Platform: macOS
Application: Chrome
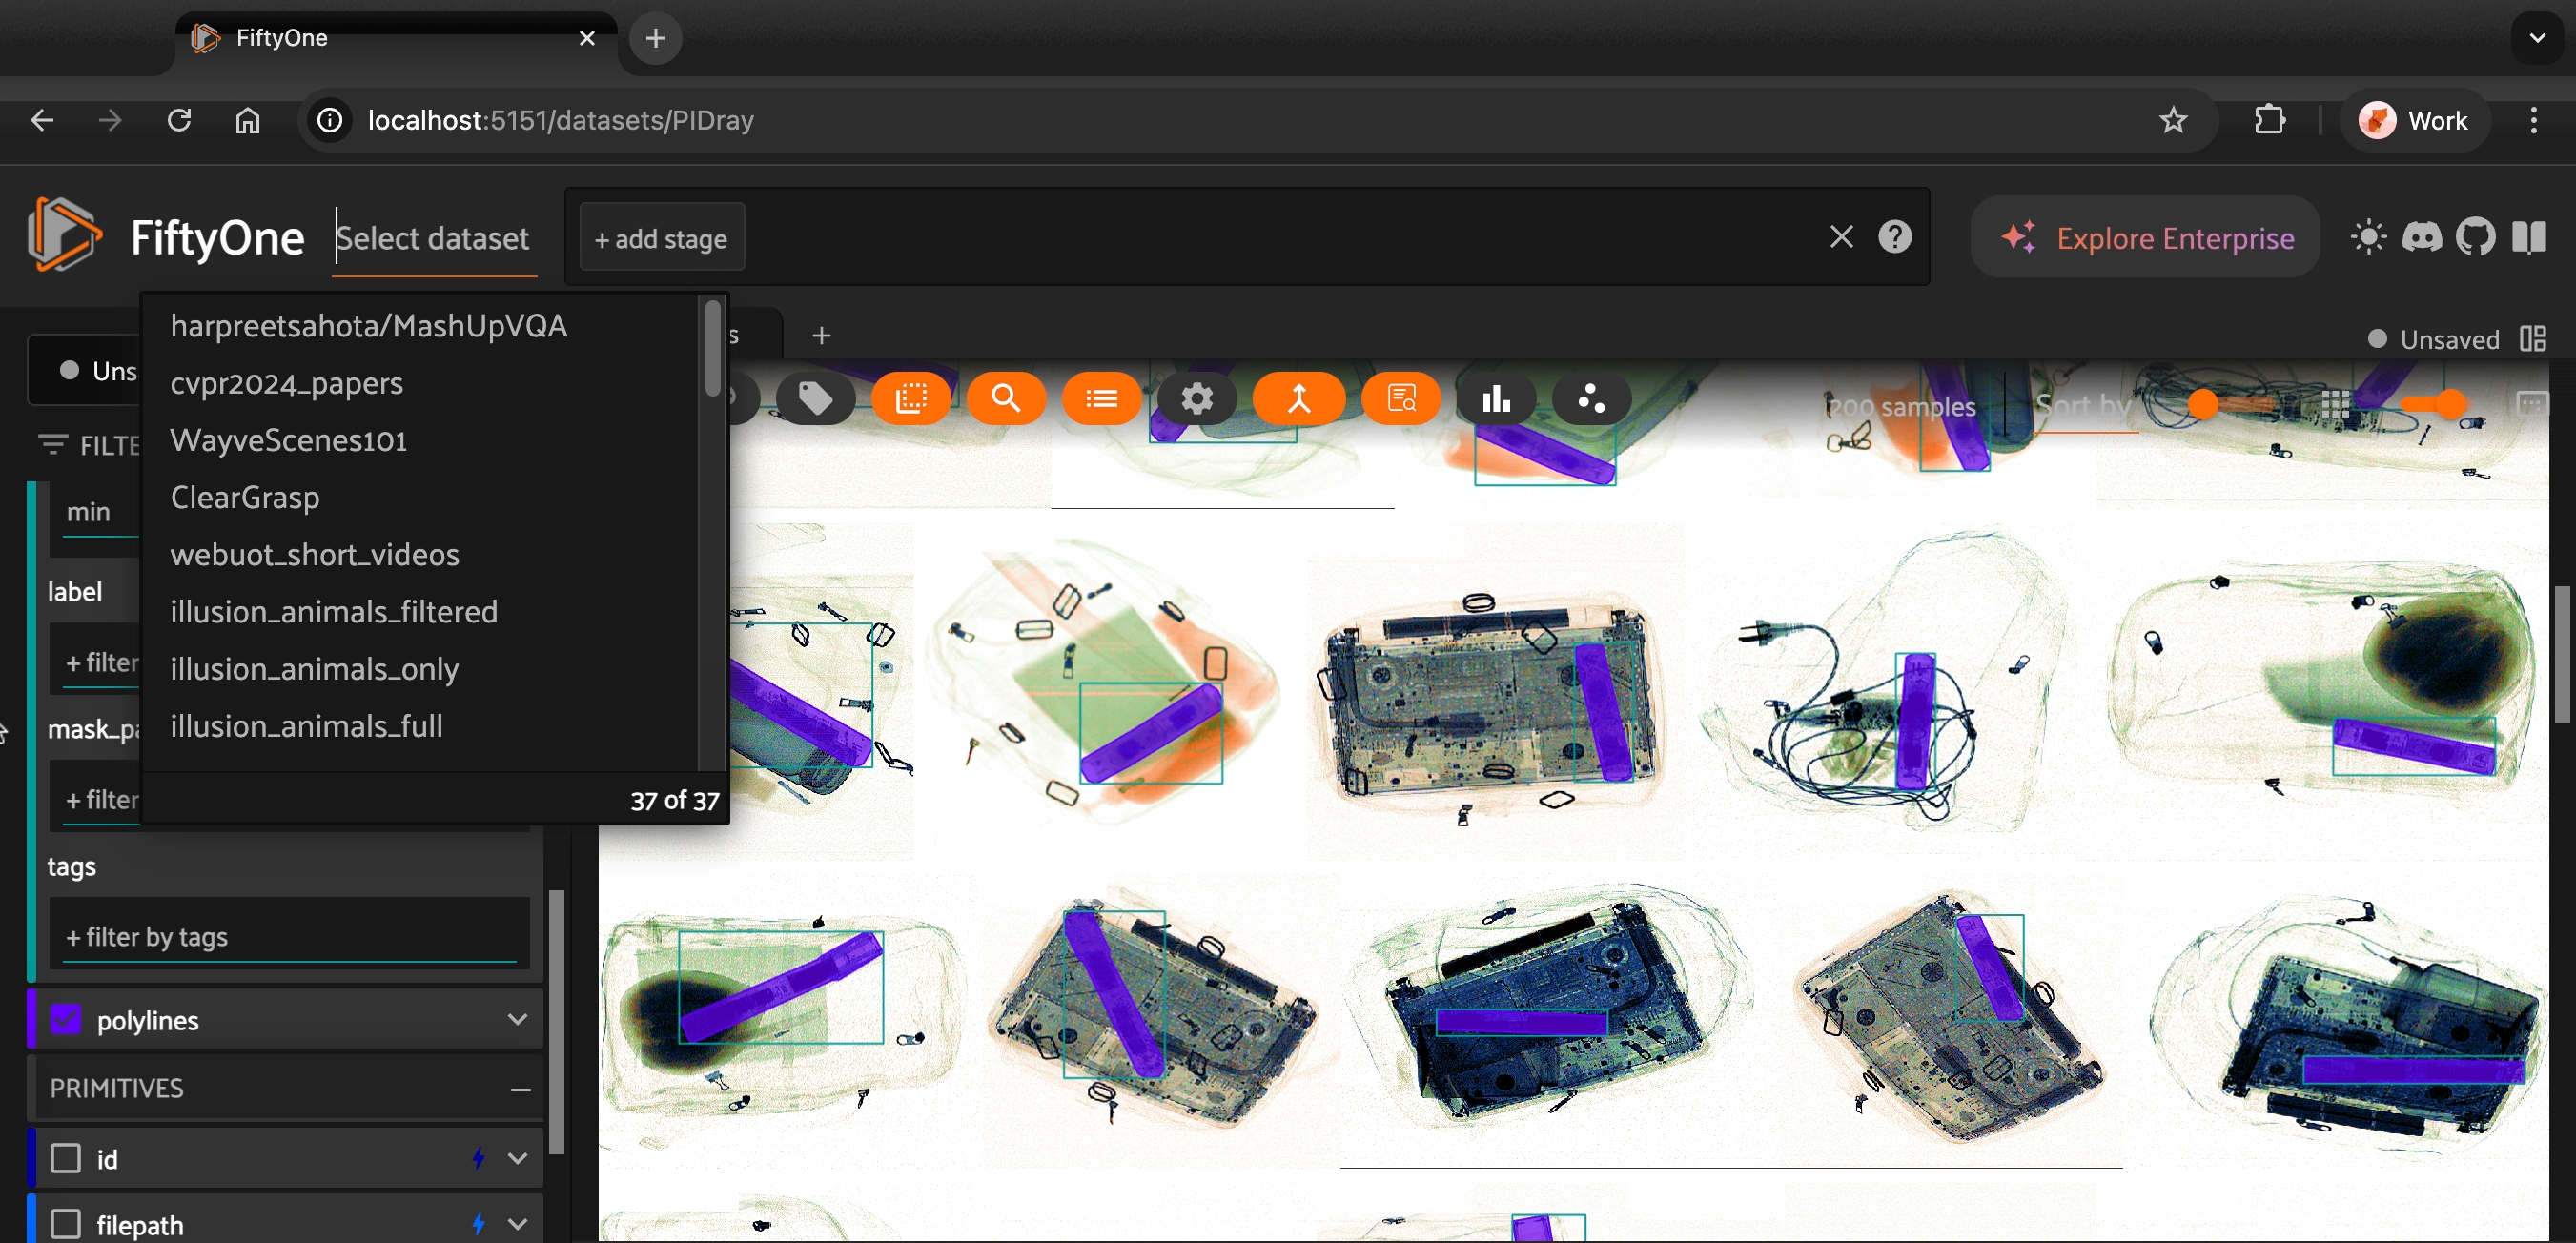
task_description: Scroll up on the samples panel
action_type: click
element_info: Slider
steps_since_start: 1

task_description: Scroll down on the samples panel
action_type: click
element_info: Slider
steps_since_start: 1

task_description: Scroll down on Select dataset menu
action_type: click
element_info: Slider
steps_since_start: 1

task_description: Scroll to the bottom of the Select dataset menu
action_type: click
element_info: Slider
steps_since_start: 1

task_description: Scroll to the bottom of the sidebar
action_type: click
element_info: Slider
steps_since_start: 1

task_description: Scroll up on the sidebar
action_type: click
element_info: Slider
steps_since_start: 1
task_description: Open Select dataset menu
action_type: click
element_info: Menu Item
steps_since_start: 1

task_description: Find the view bar
action_type: hover
element_info: Menu Item
steps_since_start: 1

task_description: Where can I find the number of samples in the current view?
action_type: hover
element_info: Text
steps_since_start: 1